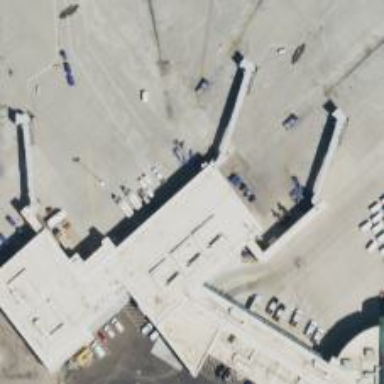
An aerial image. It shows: Airport gate.